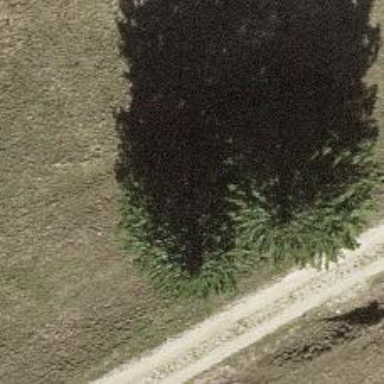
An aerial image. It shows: Beautiful tree in nature.